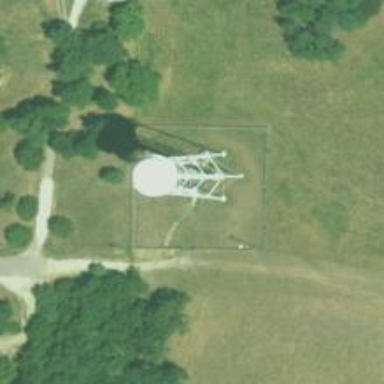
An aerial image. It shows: Water tower that is man-made.